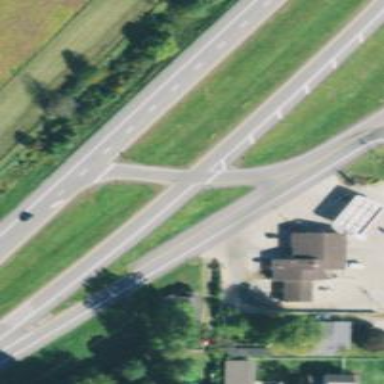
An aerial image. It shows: Trunk link highway.